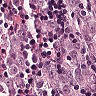
Metastatic tissue present: yes